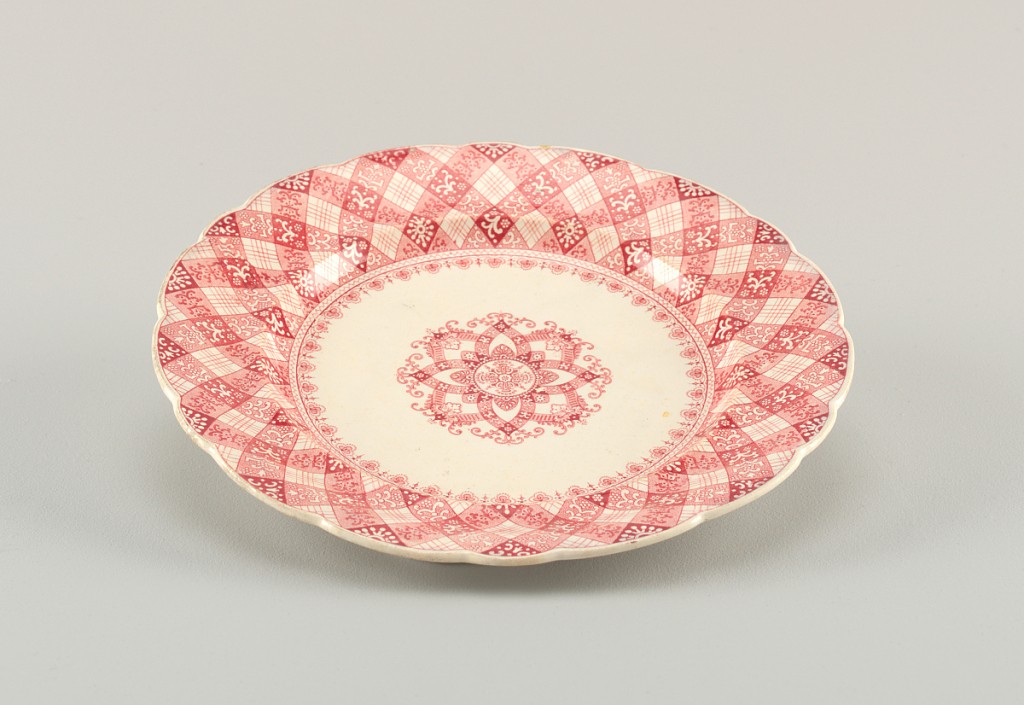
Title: Damascus
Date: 19th century
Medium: Glazed earthenware, transfer-printed decoration
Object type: Plate
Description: Plate with red transfer print showing floral pattern. Border is lattice with stripes and florals.